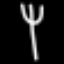
Label: fork